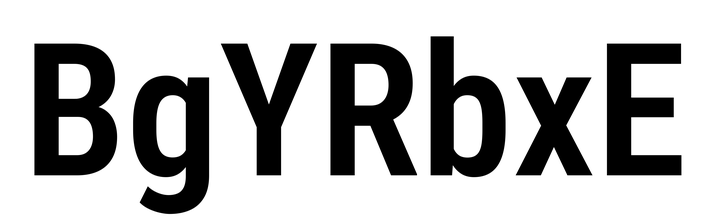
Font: Roboto_Condensed_SemiBold